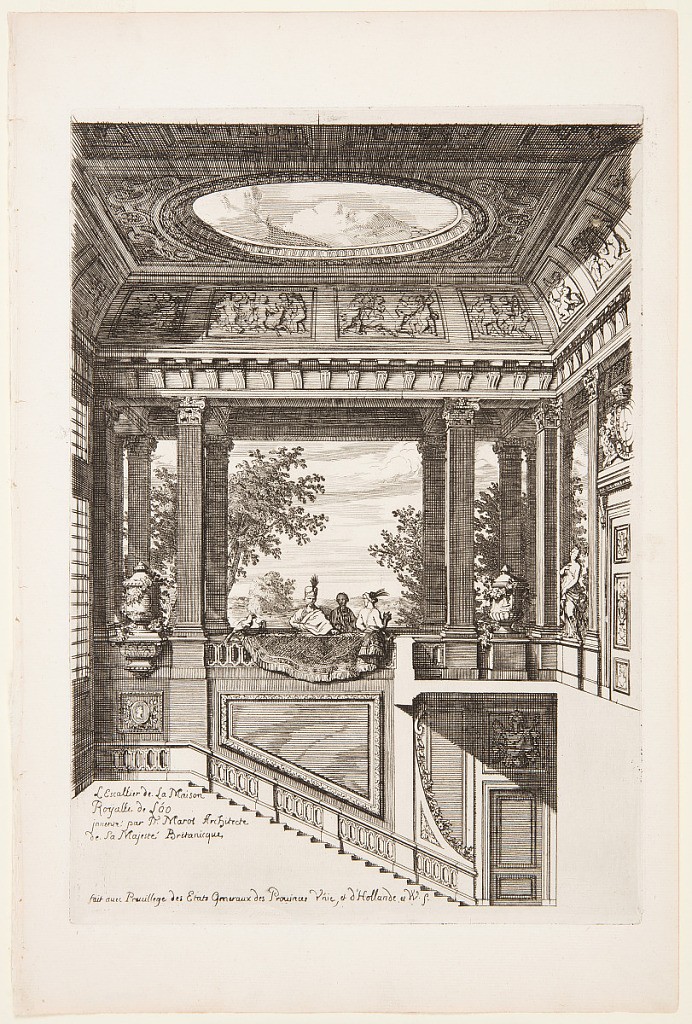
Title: Het Loo Palace, Staircase
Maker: Daniel Marot, French, active in the Netherlands and England, 1661–1752
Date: ca. 1700
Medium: Etching on white laid paper
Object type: Print
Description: Design for the interior of a building. In the foreground, a staircase leads up to a balcony with columns and sculptural elements. Three figures are pictured in the center of the balcony. The opens up to the outside and there is a view of the landscape. The ceiling has a large oculus.